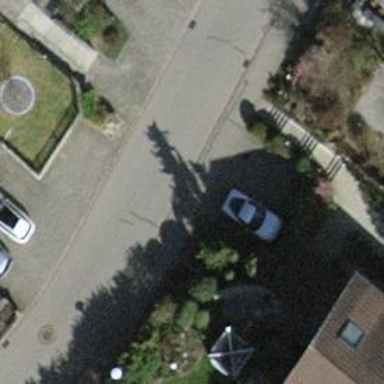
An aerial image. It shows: Asphalt road in residential area.